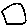
Label: triangle